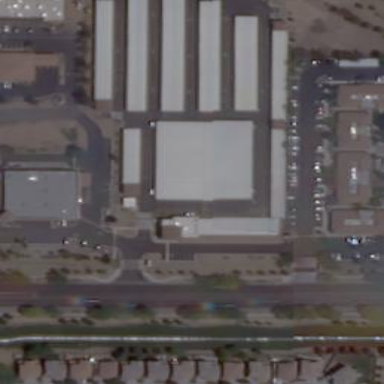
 known as Public Storage according to Wikipedia."